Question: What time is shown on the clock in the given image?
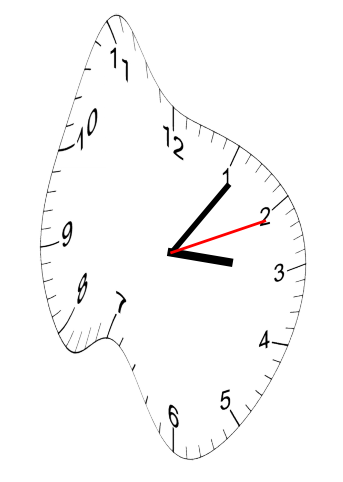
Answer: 03:06:11